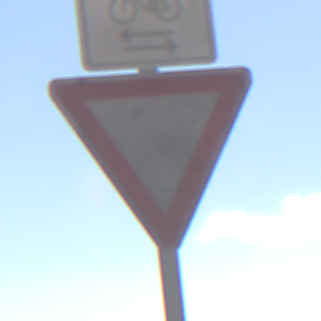
Verkehrszeichen: VorfahrtGewaehren
Zusatzzeichen oben: RichtungsangabeDurchPfeile9
Umgebung: Outdoor, Nature
Tageszeit: Midday
Wetter: Clear
Licht: Natural
Jahreszeit: NotSpecified
Kontrast: HighContrast